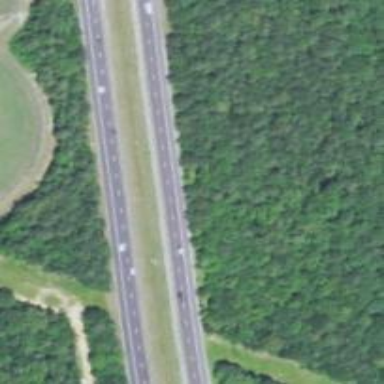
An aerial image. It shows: Motorway.